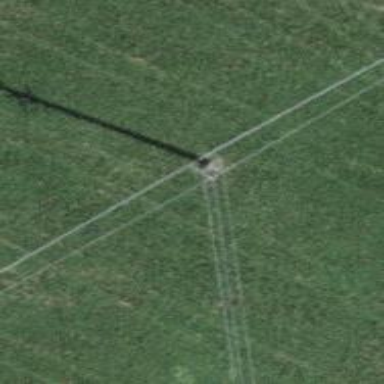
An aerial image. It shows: Utility pole in the area.